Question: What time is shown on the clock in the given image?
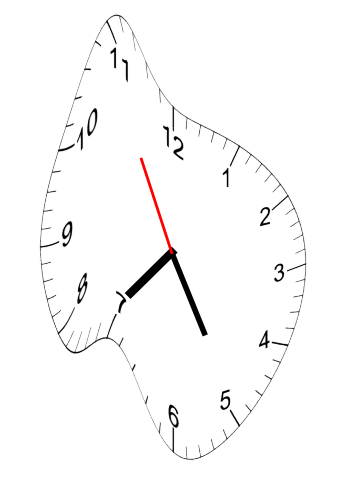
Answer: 07:24:55